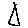
Label: triangle